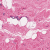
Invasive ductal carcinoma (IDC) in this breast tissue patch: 0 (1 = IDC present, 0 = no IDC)